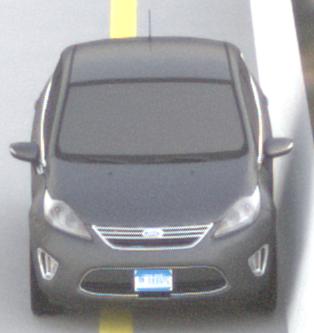
Make: Ford
Model: Fiesta
Detailed model: ’09 Sedan (seventh series)
Model produced from: 2010
Model produced until: 2017
Doors: 4
Color: gray
Road condition: dry road
Daytime: sunrise or sunset
Contrast: low contrast